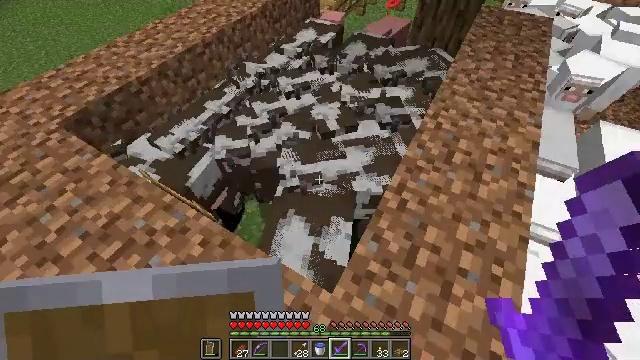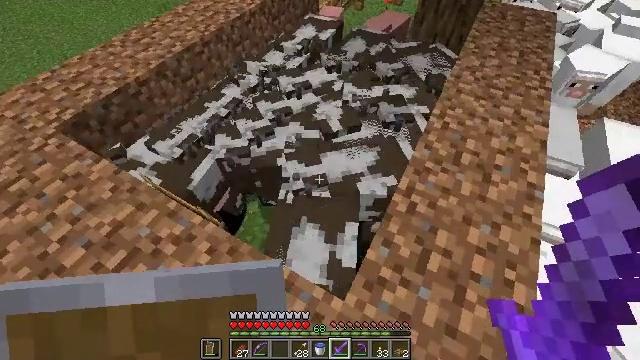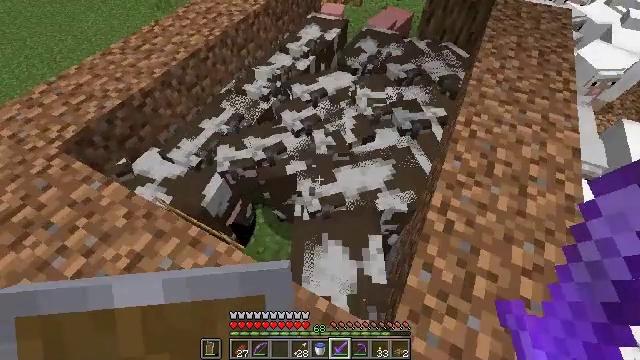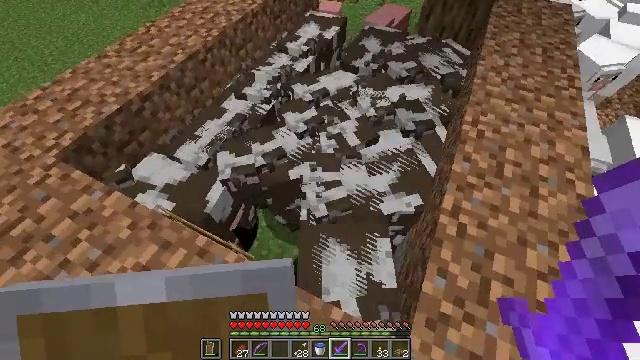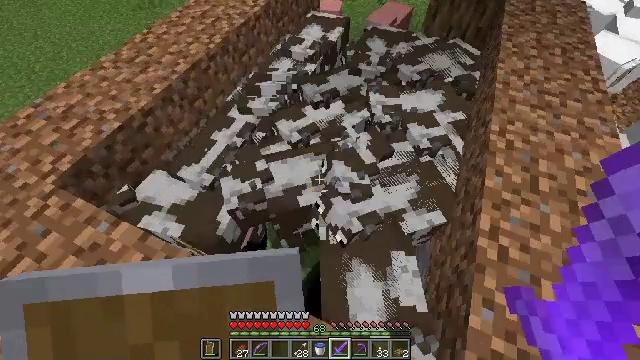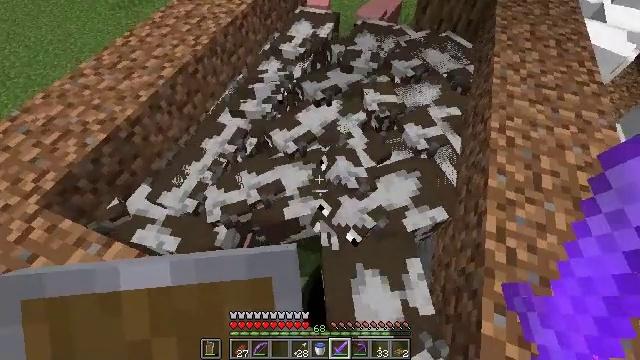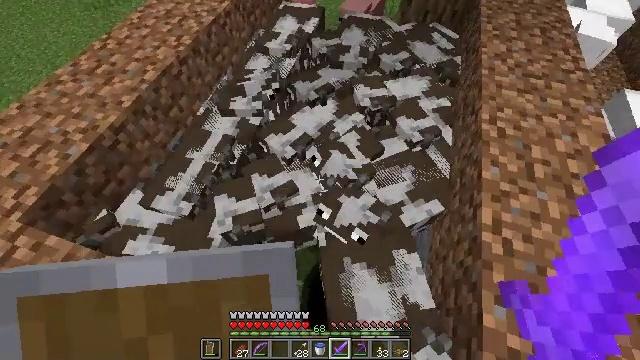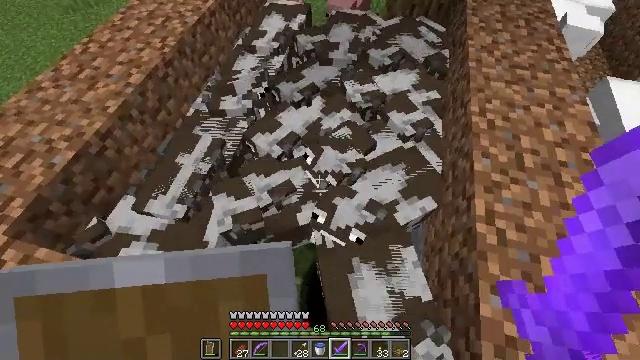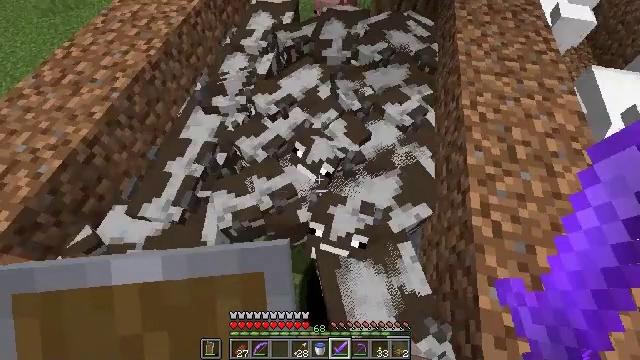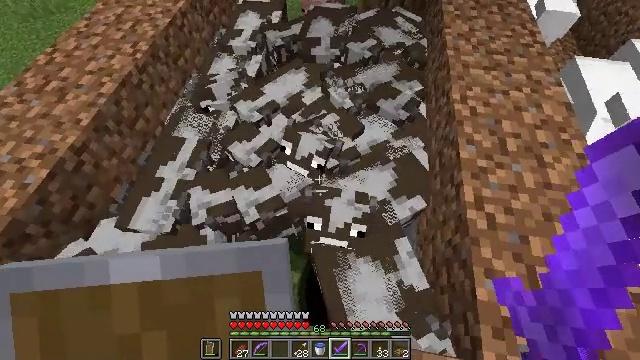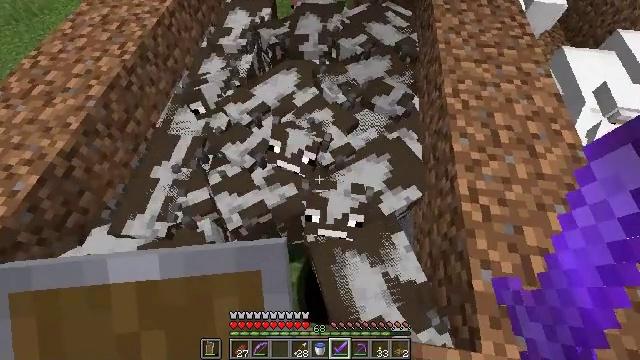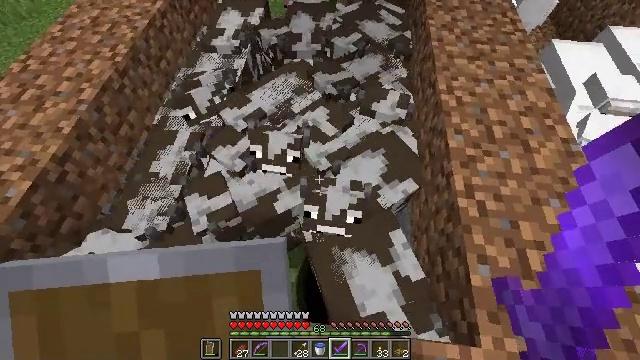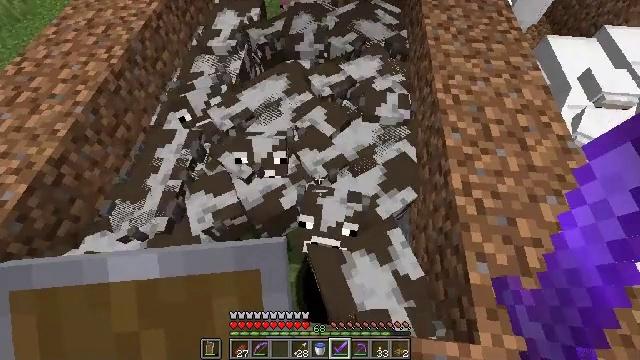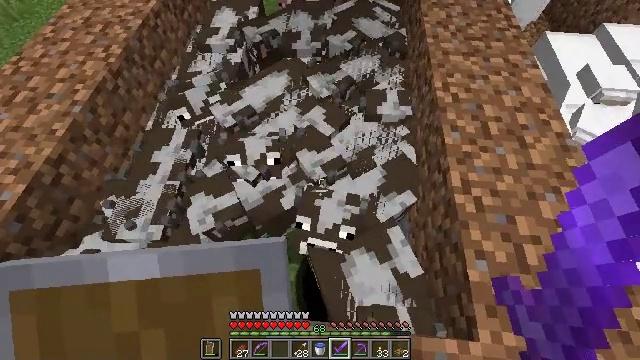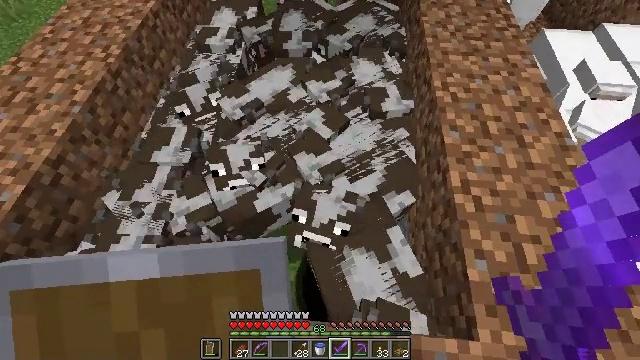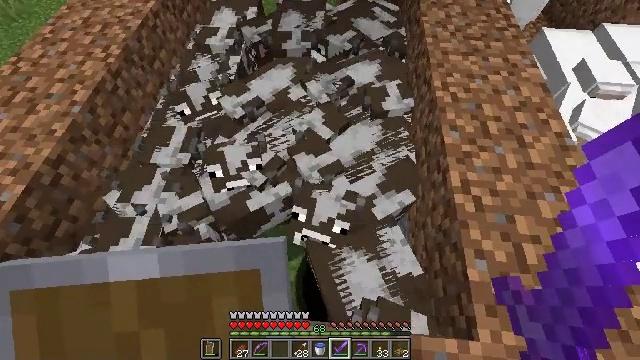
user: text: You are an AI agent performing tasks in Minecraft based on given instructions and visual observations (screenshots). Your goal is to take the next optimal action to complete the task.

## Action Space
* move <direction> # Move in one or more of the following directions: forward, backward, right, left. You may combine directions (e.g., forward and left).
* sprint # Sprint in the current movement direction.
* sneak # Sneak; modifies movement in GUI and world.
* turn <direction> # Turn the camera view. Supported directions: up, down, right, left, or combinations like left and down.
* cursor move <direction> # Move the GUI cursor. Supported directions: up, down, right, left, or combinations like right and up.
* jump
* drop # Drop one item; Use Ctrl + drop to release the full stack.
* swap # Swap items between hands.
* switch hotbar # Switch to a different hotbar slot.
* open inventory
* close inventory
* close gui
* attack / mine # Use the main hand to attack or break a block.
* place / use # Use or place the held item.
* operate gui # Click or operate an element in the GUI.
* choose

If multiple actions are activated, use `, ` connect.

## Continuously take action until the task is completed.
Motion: motion action
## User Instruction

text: Kill mobs.
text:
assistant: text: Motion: move forward and move left
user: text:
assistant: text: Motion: move forward and move left, turn right and down
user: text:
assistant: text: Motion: move forward and move left, turn right
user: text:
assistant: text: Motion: move forward, turn right
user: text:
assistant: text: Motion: turn right and down
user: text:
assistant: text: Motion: turn right and down
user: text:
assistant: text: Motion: turn right
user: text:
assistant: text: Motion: turn right
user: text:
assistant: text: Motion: turn right
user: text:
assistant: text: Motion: turn right
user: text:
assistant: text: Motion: turn right
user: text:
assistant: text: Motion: no_op
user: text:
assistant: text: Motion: no_op
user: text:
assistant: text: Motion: no_op
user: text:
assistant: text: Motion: no_op
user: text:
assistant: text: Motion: no_op
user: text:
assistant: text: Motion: no_op
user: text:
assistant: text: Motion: no_op
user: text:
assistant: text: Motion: no_op
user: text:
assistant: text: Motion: no_op
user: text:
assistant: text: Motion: no_op
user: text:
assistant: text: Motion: no_op
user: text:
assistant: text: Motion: no_op
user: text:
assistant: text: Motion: move forward
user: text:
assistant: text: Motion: move forward
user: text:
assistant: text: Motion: move forward
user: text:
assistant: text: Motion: move forward, turn left
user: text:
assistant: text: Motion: move forward, turn left
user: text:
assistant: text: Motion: move forward, turn left
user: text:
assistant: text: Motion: move forward, turn left